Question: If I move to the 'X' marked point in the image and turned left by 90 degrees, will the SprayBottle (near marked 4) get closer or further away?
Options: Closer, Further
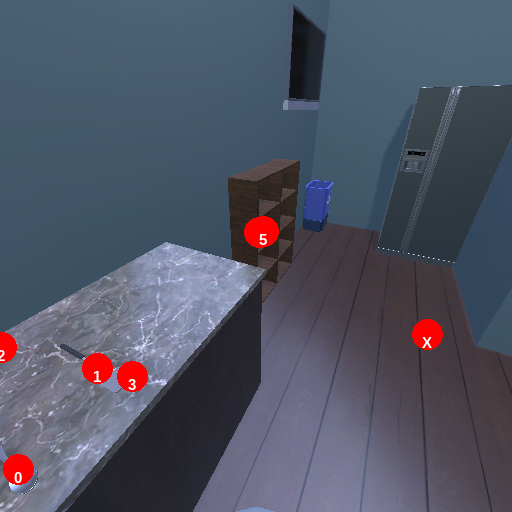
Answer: Closer